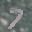
Label: 7